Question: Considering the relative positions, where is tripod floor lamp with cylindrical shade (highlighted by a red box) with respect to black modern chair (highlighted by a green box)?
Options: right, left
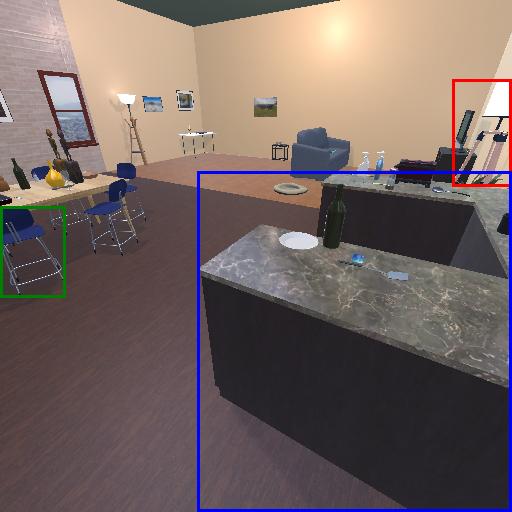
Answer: right